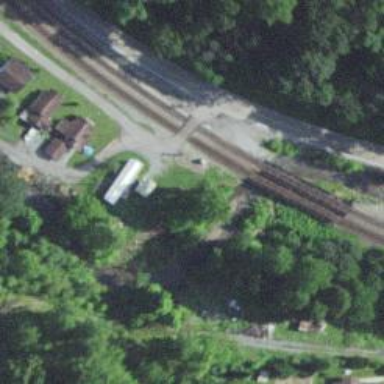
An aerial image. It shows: Railway bridge.